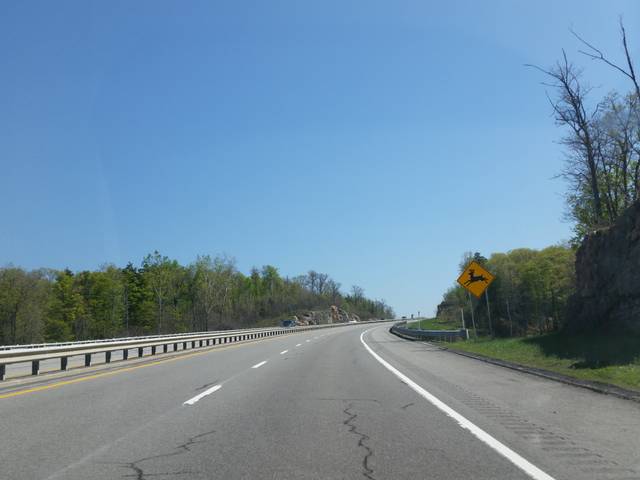
Region: Canada
Coordinates: 45.557, -75.846